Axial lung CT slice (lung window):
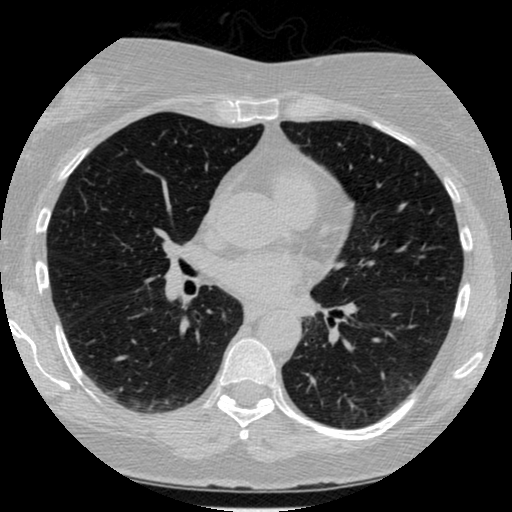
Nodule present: no